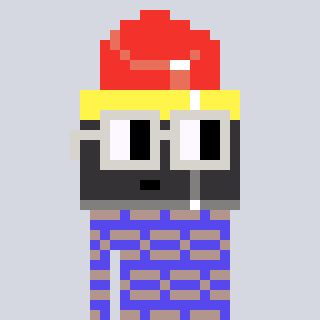
a pixel art character with square light gray glasses, a lipstick-shaped head and a computerblue-colored body on a cool background